Interaction volume radius: 10 \u00c5
Interaction volume height: 10 \u00c5
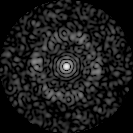
Disorder parameter: 0.8243